Question: I am using 'mobiscroll' for selecting values. But the problem i am facing when i scroll down to select other values , it does not scroll down and it bounce back to starting value. I did not get any 'error'.

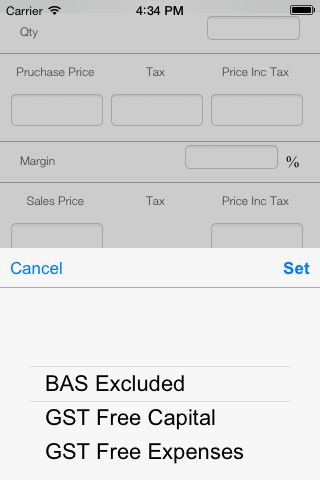
Answer: Finally solved it !
The bug was in mobiscroll plugin. I have set rate value "0.00" in option . Some how mobiscroll does not recognised it. So i appended rate and tax name in value and now it is working ok